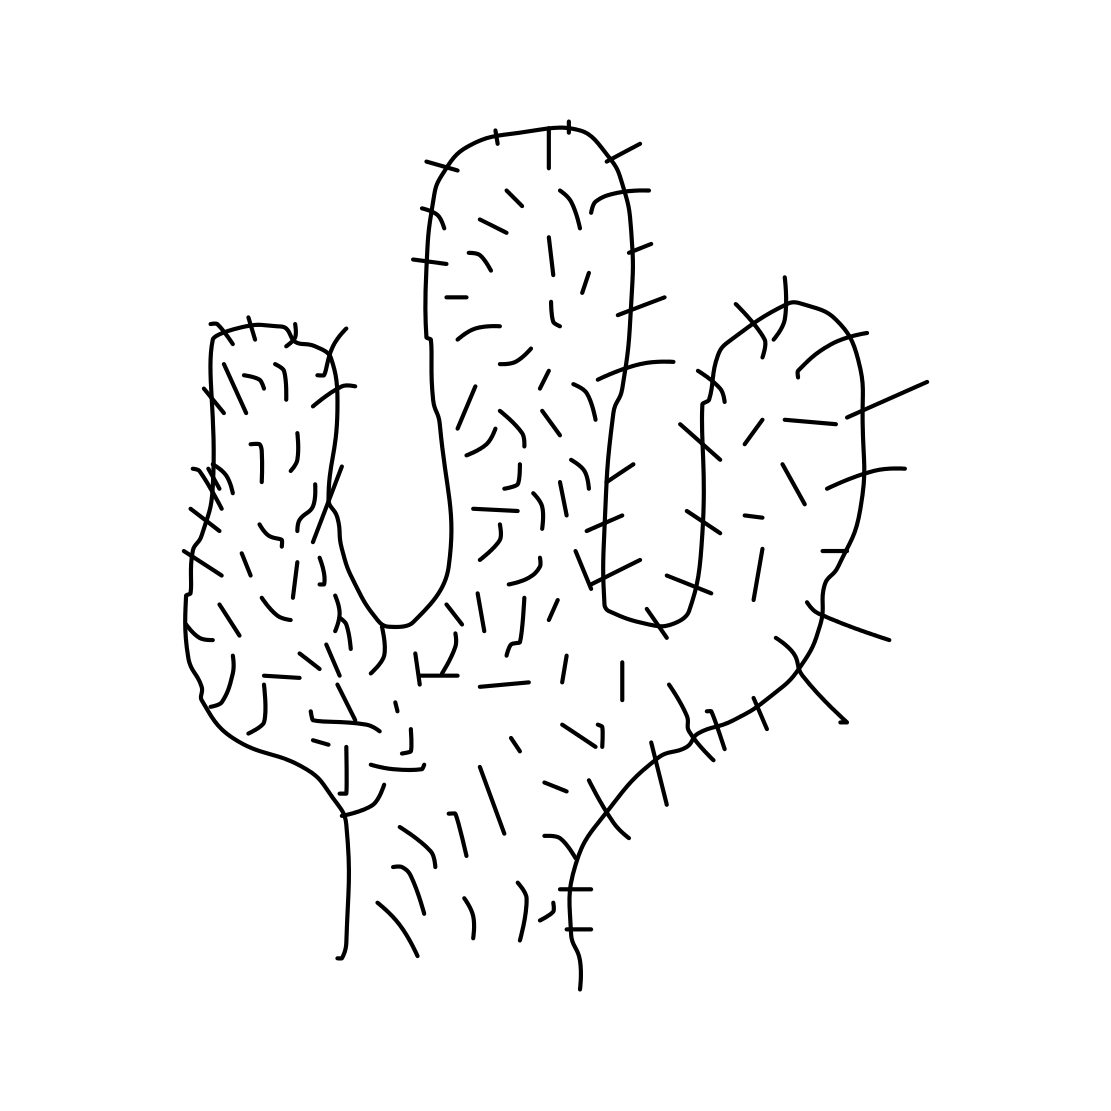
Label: cactus